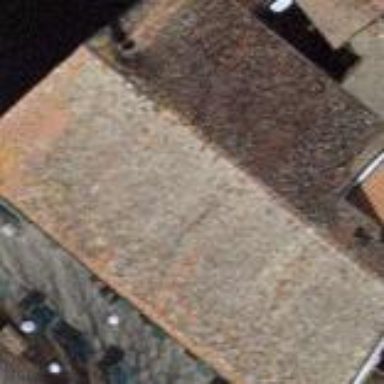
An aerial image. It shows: Building that houses restaurant.